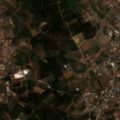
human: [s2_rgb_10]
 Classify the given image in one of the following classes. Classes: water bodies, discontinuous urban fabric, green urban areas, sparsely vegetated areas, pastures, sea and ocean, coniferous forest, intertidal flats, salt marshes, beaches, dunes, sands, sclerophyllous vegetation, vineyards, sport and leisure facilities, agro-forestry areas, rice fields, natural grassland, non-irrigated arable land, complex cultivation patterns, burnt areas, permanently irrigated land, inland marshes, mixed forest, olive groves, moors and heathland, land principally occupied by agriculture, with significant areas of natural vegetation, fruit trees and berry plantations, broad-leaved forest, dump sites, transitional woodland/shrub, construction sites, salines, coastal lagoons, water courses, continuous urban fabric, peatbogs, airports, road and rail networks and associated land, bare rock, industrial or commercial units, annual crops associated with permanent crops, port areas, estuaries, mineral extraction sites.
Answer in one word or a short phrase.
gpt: discontinuous urban fabric, complex cultivation patterns, land principally occupied by agriculture, with significant areas of natural vegetation, broad-leaved forest, coniferous forest